Question:
I am quite new to SQL and would need some suggestions to write a query to
In the above, I am expecting the result to return only A2 as in A1, there is a null value in col3.
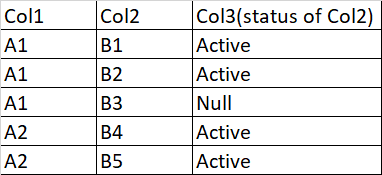
Answer: There are many ways to skin this cat but this should return you all the A2 rows:
'''
select *
from yourTable d
where d.col1 in (select col1
from (select col1
,sum(case when col3 is null then 1 else 0 end) null_values
from yourTable
group by col1
)
where null_values = 0
)
'''
To explain the approach briefly: The inner query counts the number of null col3 values for each col1 value; then the middle query returns the only the distinct col1 values having no associated null col3 values, and the outer query returns the all detail for all rows containing the col1 value.
The above is SQL of course. As you have specified PL/SQL, you could include something like a cursor or the clause as desired to work with the query result set.
As mentioned in my comment below, this is just one way of achieving the output - Oracle analytic functions may also prove helpful. Also depending on the size of your data set, you may want to consider the performance aspect of your chosen method.